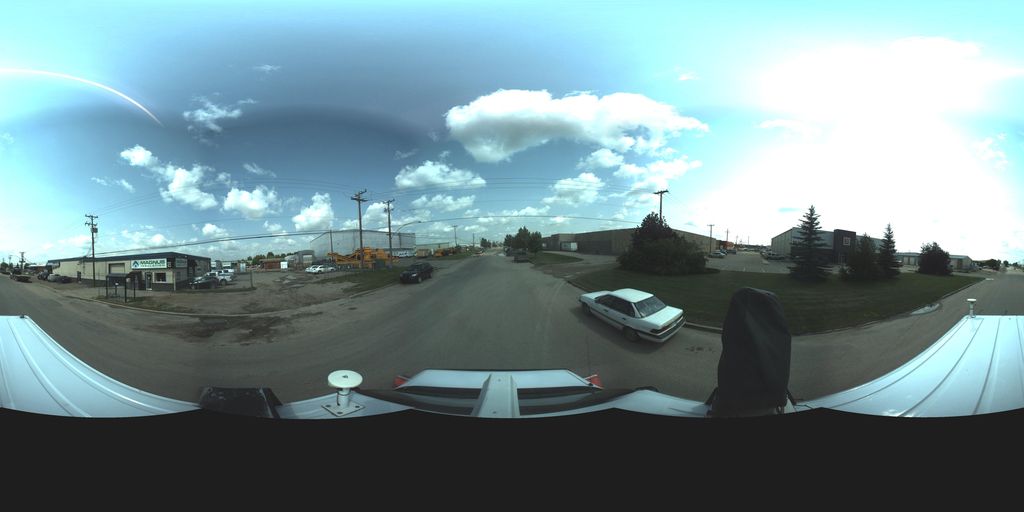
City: saskatoon